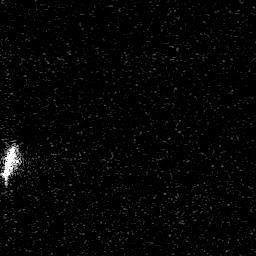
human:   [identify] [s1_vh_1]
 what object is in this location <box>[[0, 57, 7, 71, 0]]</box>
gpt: <ref>1 medium ship at the left</ref>